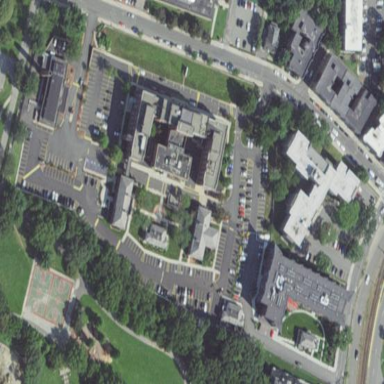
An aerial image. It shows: Healthcare clinic.